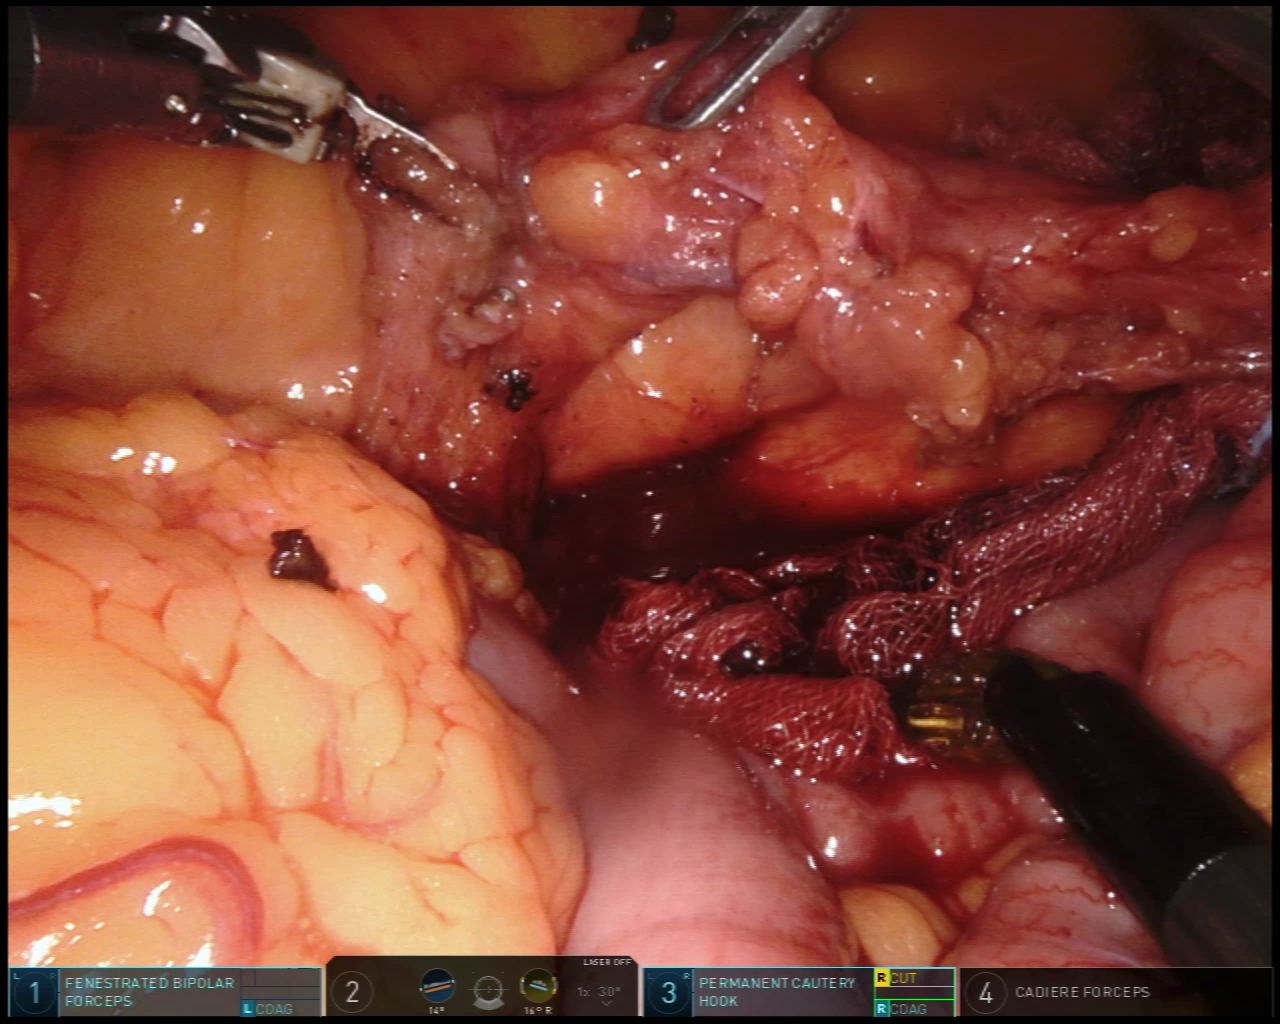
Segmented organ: intestinal_veins
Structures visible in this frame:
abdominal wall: no
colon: no
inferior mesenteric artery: no
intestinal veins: yes
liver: no
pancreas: no
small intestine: yes
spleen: no
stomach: no
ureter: no
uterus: no
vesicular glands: no